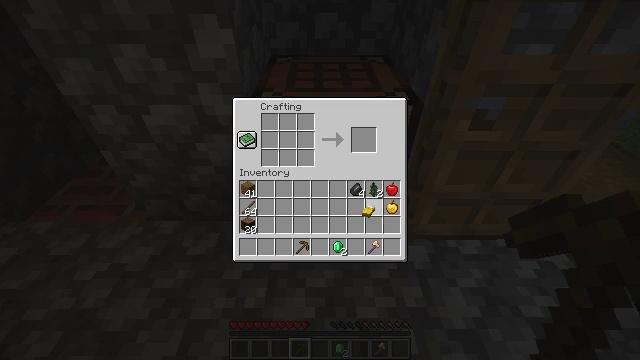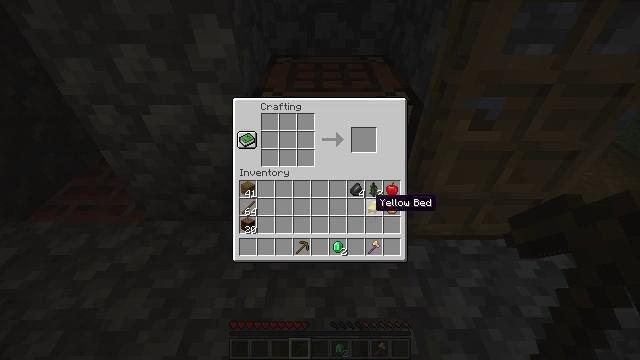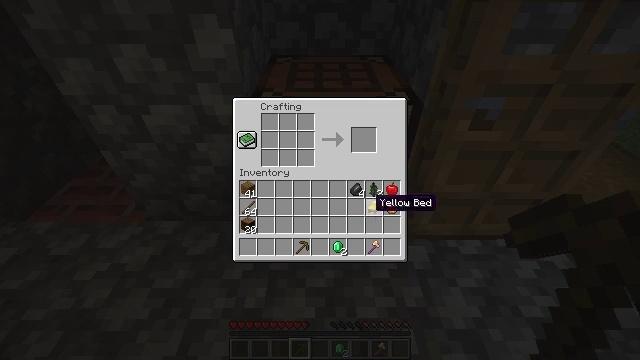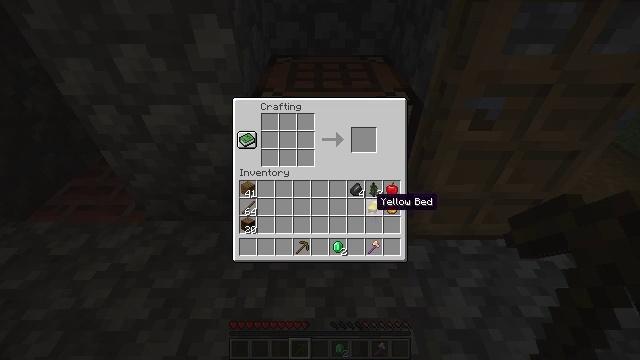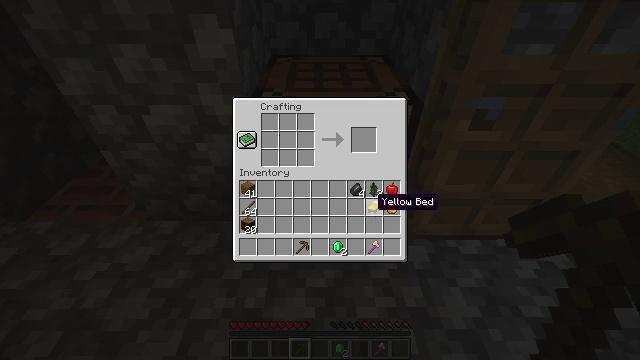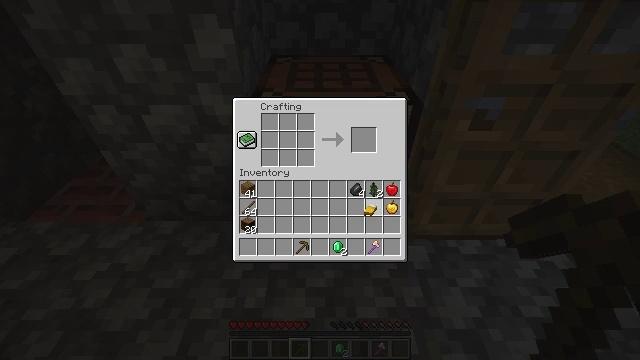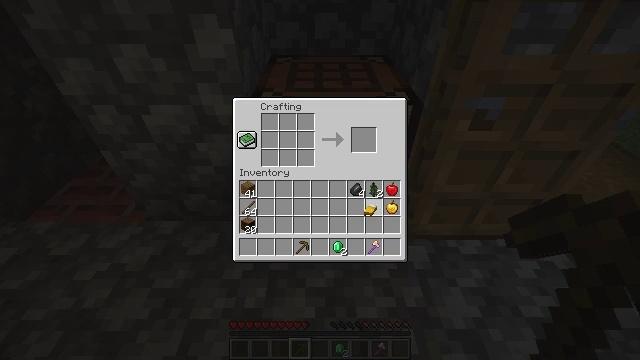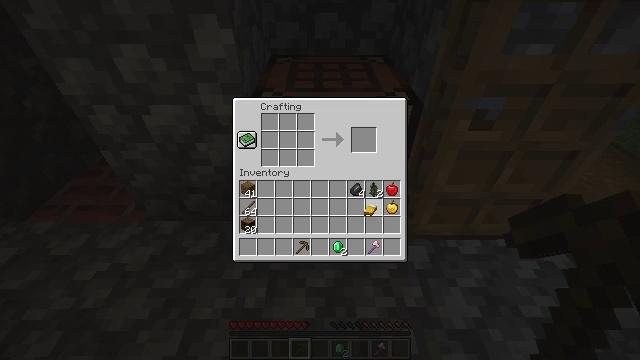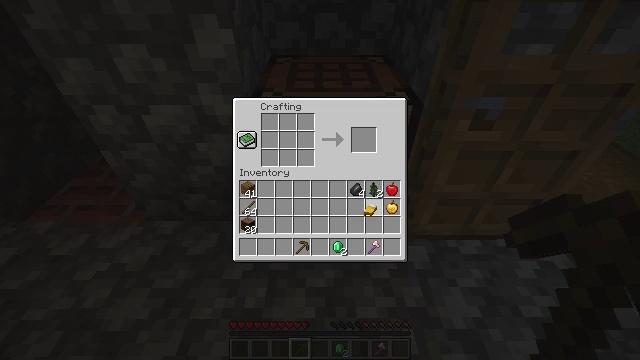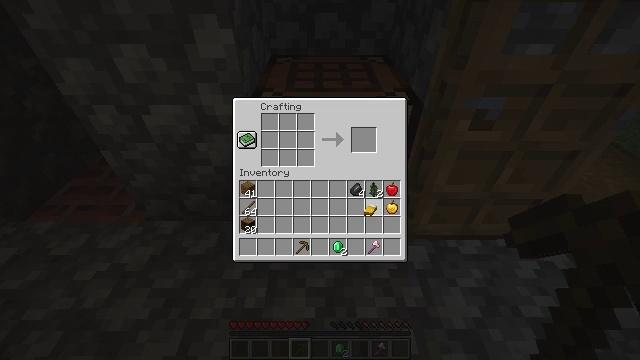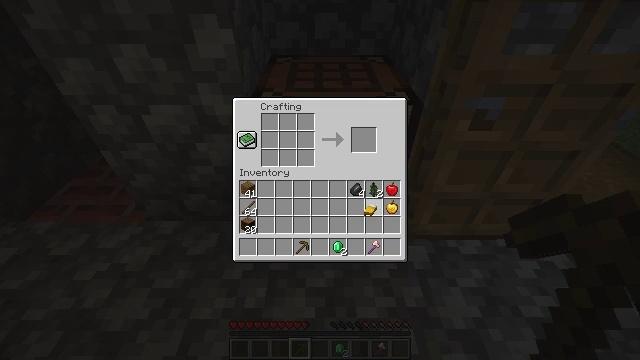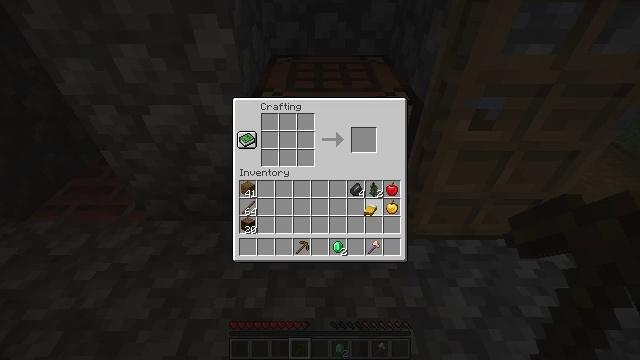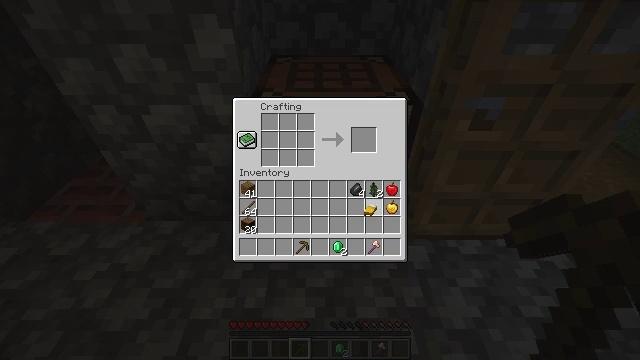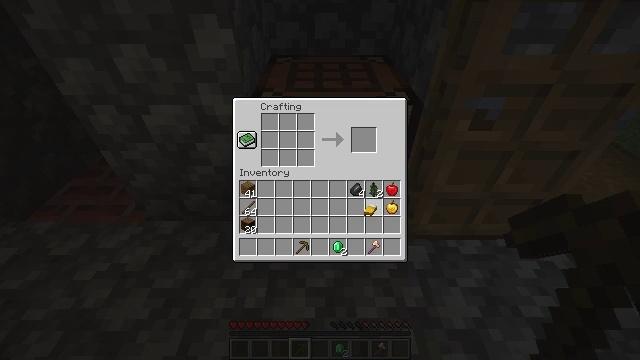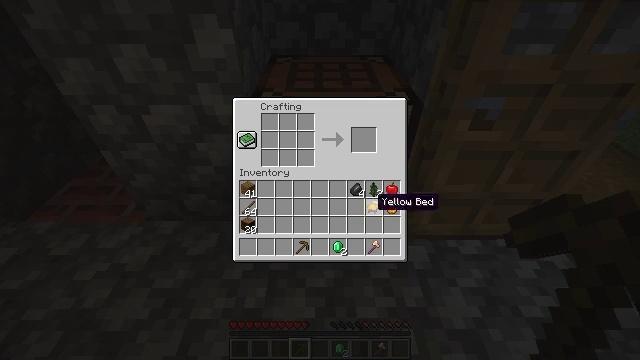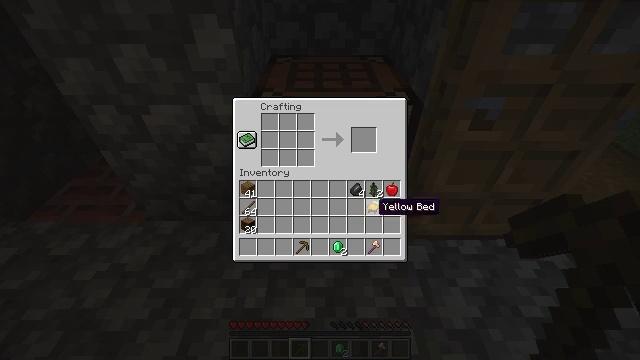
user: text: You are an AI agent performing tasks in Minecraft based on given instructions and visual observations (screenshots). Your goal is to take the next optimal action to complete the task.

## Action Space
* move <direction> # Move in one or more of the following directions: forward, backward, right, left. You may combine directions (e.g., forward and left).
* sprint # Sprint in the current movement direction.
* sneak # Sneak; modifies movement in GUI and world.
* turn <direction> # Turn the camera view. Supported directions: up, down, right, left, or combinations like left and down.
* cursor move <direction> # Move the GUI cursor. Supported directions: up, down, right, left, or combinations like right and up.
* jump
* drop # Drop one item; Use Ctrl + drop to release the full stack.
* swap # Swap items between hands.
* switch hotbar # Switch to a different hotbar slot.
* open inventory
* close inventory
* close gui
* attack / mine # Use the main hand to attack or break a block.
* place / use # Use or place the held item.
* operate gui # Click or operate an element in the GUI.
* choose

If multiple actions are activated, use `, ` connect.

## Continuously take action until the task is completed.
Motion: motion action
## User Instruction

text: Mine the blast furnace.
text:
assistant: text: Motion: no_op
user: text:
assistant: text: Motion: no_op
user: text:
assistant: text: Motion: no_op
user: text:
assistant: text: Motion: no_op
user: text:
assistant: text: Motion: operate gui
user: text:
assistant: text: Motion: operate gui
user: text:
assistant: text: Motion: operate gui
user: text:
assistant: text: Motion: no_op
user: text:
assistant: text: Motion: no_op
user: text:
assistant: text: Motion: no_op
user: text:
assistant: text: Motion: no_op
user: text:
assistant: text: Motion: operate gui
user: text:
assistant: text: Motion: operate gui
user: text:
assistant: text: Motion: no_op
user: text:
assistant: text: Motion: no_op
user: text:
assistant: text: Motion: cursor move down
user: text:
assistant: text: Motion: cursor move down
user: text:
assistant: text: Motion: cursor move down
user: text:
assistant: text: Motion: no_op
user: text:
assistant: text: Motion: no_op
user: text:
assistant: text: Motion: operate gui
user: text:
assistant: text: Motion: operate gui
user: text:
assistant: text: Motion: no_op
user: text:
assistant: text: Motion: cursor move left
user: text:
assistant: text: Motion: cursor move left
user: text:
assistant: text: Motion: cursor move left
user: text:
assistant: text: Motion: no_op
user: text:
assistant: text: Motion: cursor move left
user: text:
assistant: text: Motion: cursor move left
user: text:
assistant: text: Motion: cursor move left